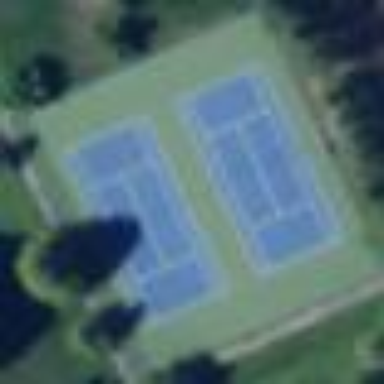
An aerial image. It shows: Tennis court.